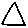
Label: triangle